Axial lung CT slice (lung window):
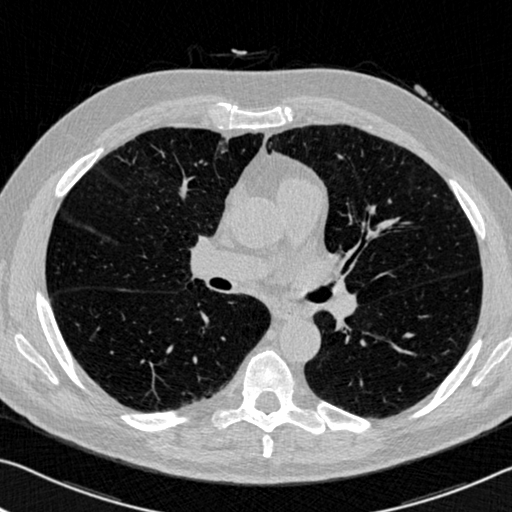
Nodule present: no